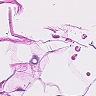
Metastatic tissue present: no